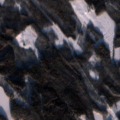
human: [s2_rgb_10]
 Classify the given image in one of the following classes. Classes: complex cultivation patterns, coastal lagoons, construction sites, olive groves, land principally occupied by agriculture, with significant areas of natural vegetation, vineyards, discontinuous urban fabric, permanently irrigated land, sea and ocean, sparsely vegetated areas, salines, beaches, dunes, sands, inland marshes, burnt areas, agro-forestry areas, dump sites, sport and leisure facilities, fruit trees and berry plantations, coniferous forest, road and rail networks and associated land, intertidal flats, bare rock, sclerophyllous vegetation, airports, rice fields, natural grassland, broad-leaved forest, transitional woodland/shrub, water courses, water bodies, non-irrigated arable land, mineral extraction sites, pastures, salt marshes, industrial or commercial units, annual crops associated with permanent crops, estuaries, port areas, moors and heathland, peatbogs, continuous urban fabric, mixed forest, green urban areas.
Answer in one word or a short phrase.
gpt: coniferous forest, mixed forest